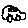
Label: car